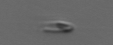
Label: flagellate_morphotype3